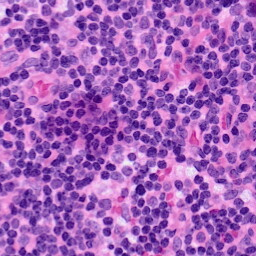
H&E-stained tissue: LymphNode